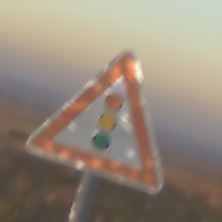
Verkehrszeichen: Lichtzeichenanlage
Umgebung: Outdoor, Nature
Tageszeit: SunriseSunset
Wetter: Clear
Licht: Natural
Jahreszeit: NotSpecified
Kontrast: HighContrast